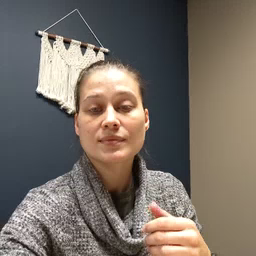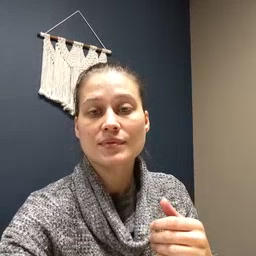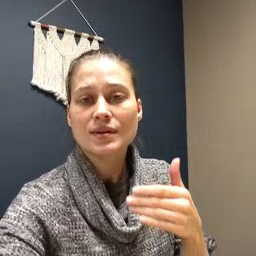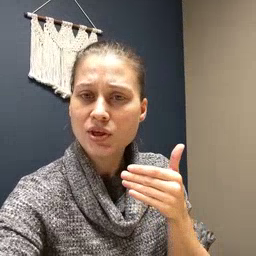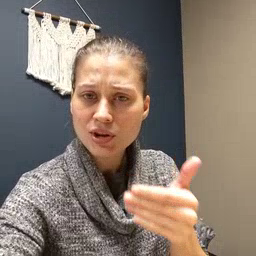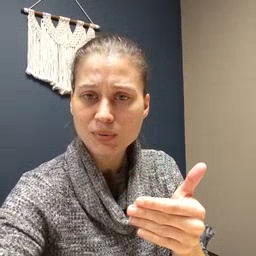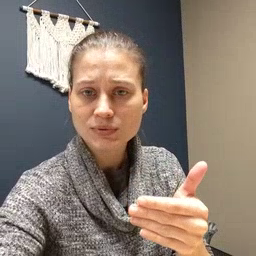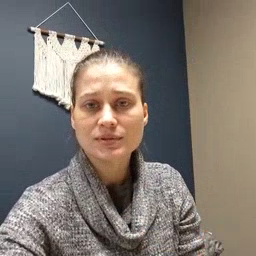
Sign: close